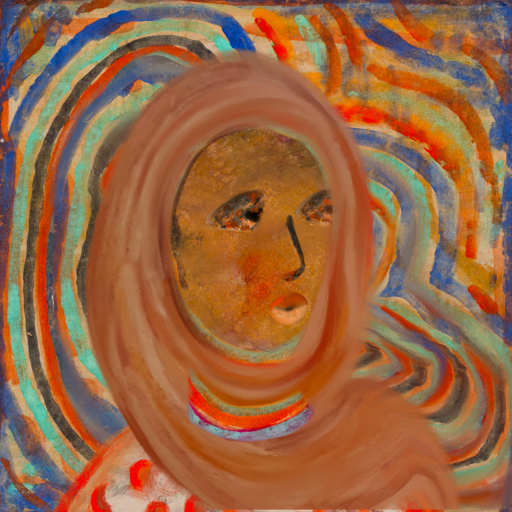
Background: Sisters, Head And Neck Side: Pipe, Face Side: Gypsy_Queen, Bust: Rupkatha, Hair Side: Sisters, Head Accessory: Pious_Lady_Scarf, Second Necklace: Blank, Necklace: Sisters, Baby: Blank